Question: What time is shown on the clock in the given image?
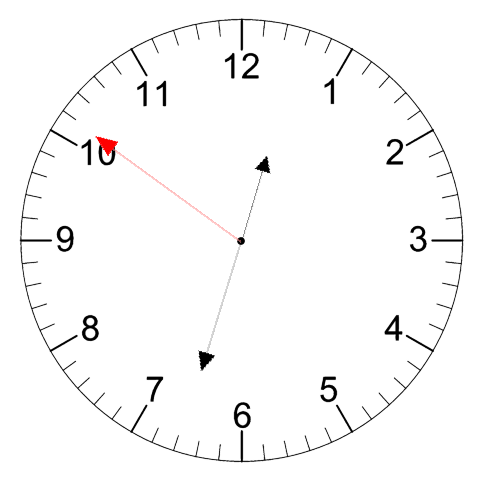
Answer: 12:32:51